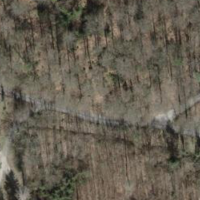
EUNIS habitat code: 43
Species observed at this site:
Garrulus glandarius